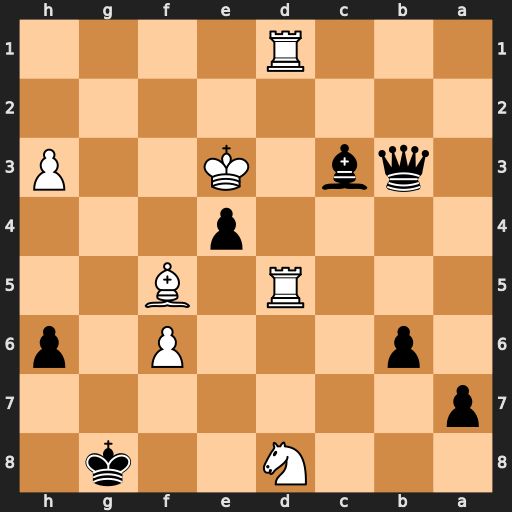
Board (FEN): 3N2k1/p7/1p3P1p/3R1B2/4p3/1qb1K2P/8/3R4
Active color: b
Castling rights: -
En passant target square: -
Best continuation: Bd2+ Kxd2 Qxd5+